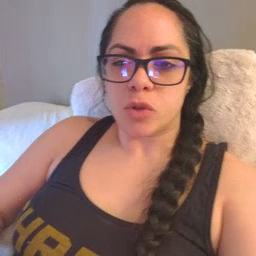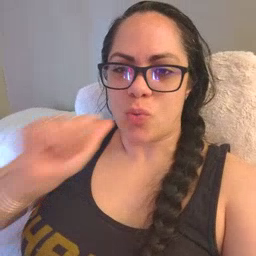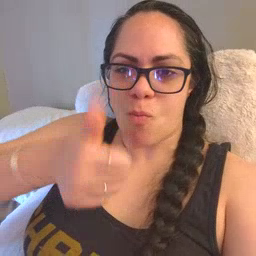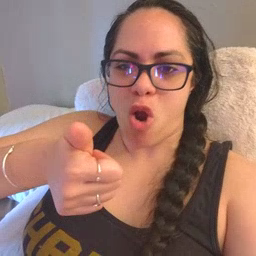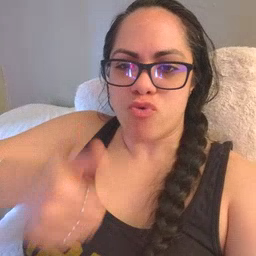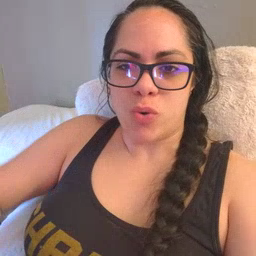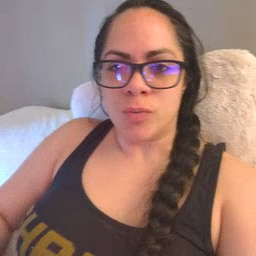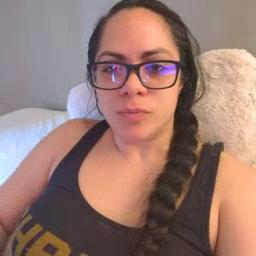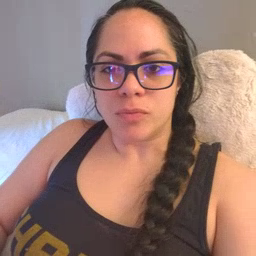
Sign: tomorrow